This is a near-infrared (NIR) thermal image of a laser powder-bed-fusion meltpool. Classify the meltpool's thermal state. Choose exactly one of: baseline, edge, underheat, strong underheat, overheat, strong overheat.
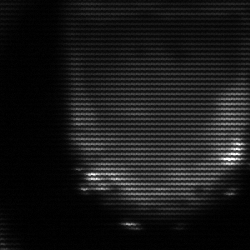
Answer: edge